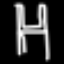
Label: chair